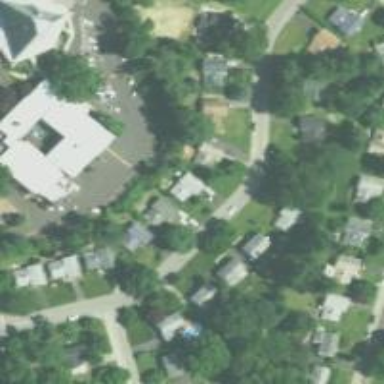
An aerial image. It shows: Residential road.